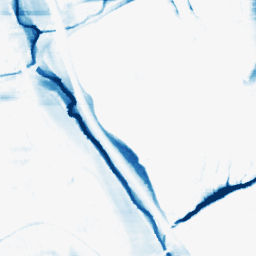
Category: morphological
Decomposition family: morphological_rect
Decomposition parameters: operation: closing
width: 50
height: 10
Upsampling method: bspline
Upsampling parameters: scale: 4
Upsampling scale: 4